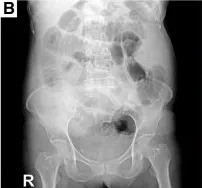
The clinical data of the case with ileorectal intussusception. (B) Abdominal X-ray imaging showing the obstruction.
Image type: radiology (x_ray)